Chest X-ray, AP view. Patient: 65 years old, sex M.
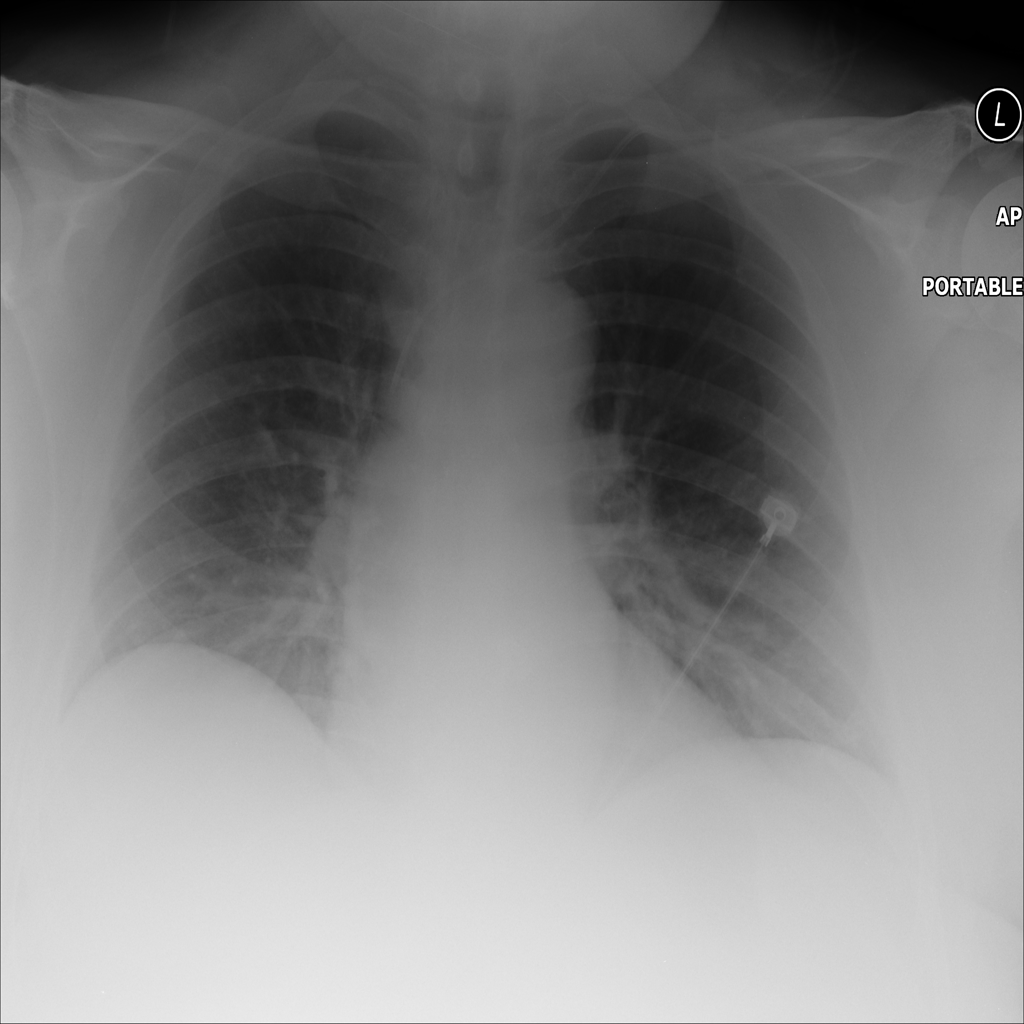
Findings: No Finding